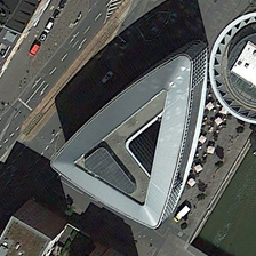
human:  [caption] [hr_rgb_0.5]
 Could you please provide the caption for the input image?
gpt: the road next to listen a lot of cars .

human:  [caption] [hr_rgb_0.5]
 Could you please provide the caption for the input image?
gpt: A triangular structure between a road and a pond.

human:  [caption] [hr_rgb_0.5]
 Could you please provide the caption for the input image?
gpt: The triangular building is between the road and the pond.

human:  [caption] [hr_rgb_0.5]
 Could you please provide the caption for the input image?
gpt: There is an architectural triangle.

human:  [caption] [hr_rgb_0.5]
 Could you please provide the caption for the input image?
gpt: There is a building triangle.